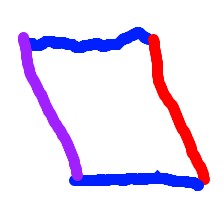
Shape: parallelogram